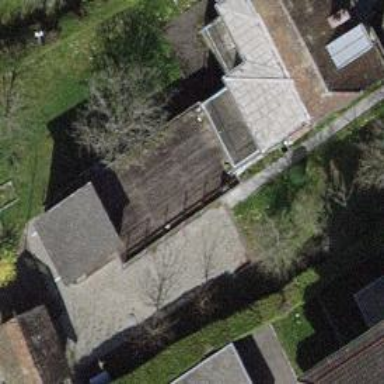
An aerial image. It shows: Detached building with half-hipped roof shape.